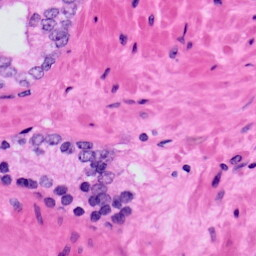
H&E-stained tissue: Prostate